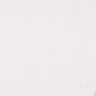
Metastatic tissue present: no